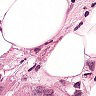
Metastatic tissue present: yes